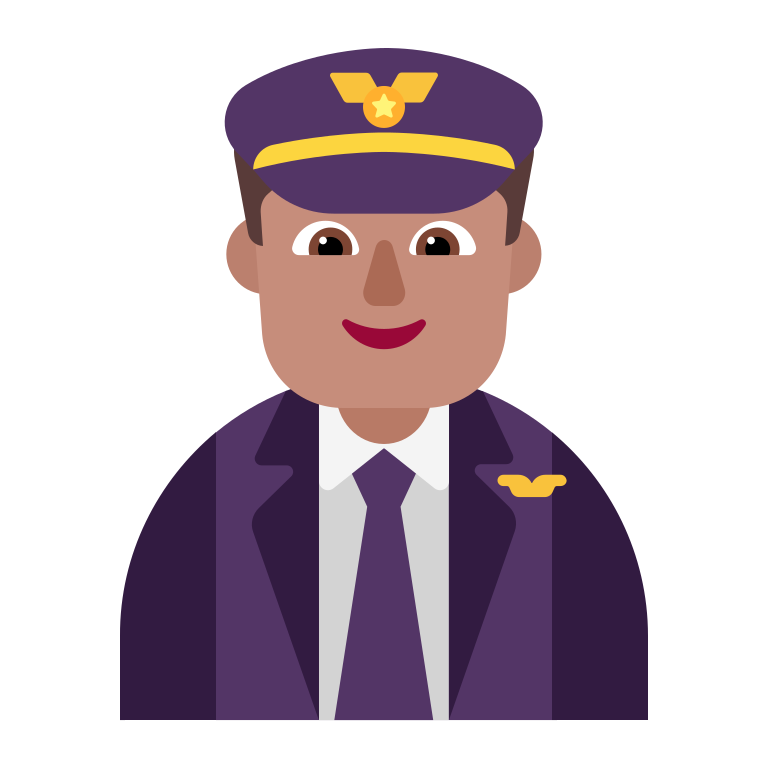
man pilot flat